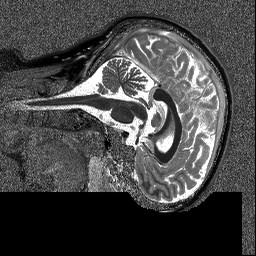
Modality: T1map
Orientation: sagittal
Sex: female